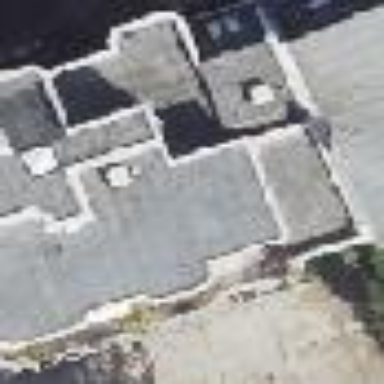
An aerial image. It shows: The image shows part of apartment building.